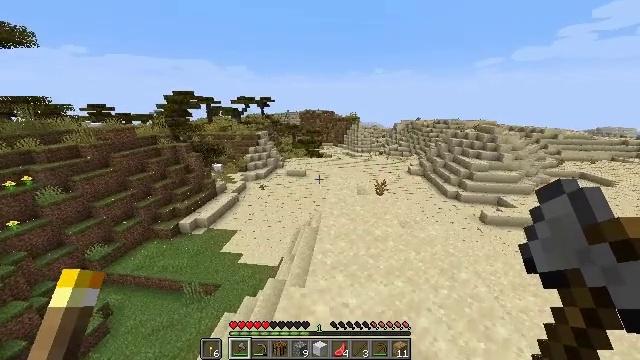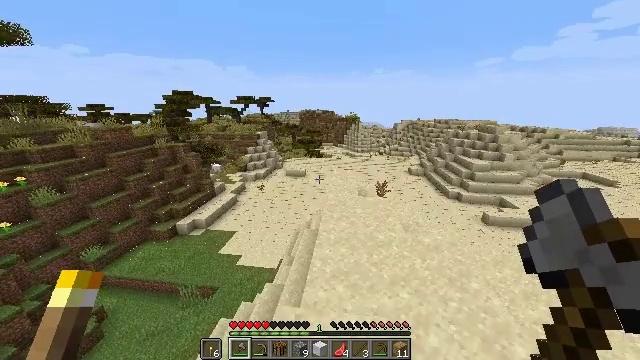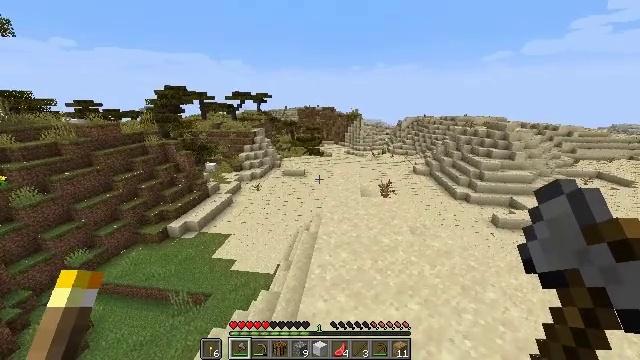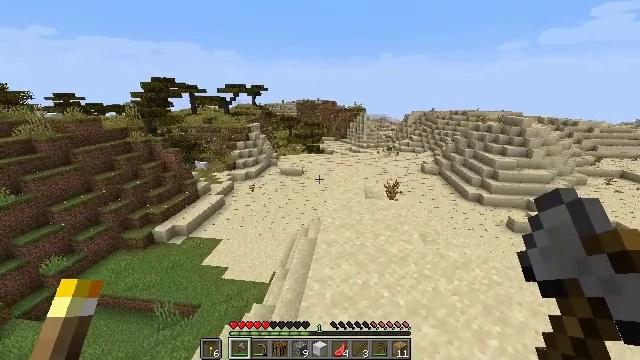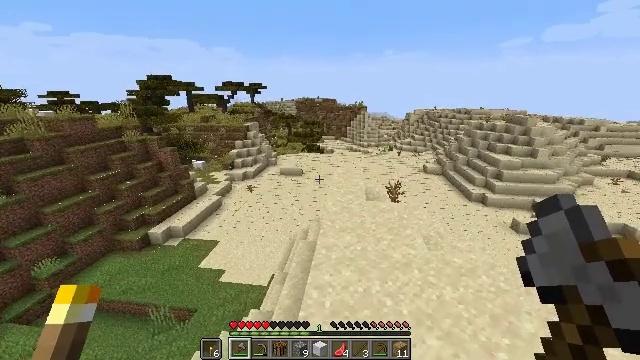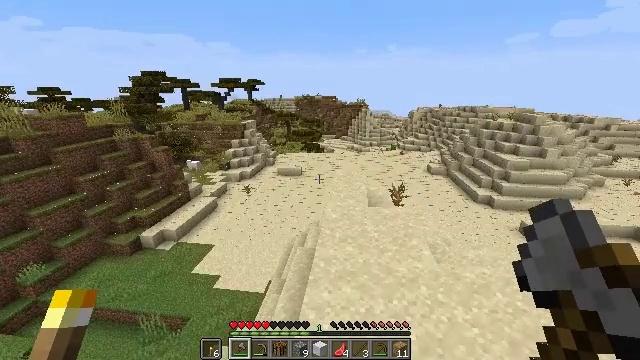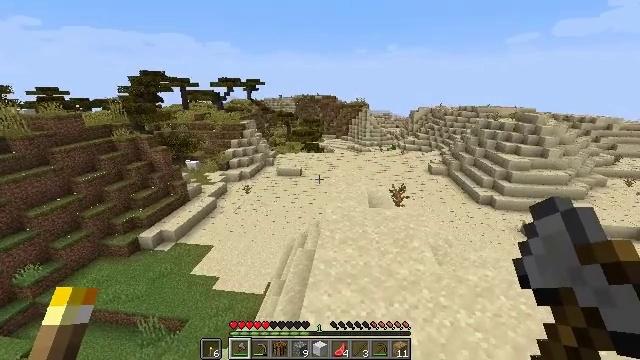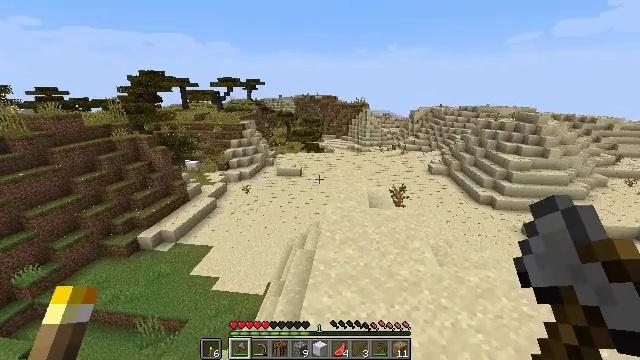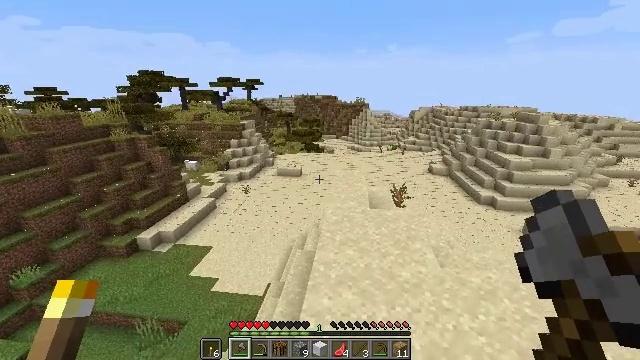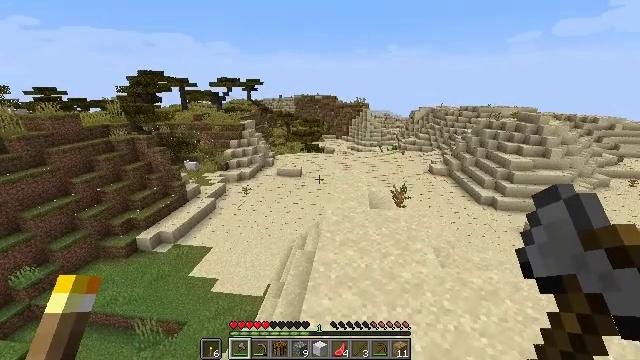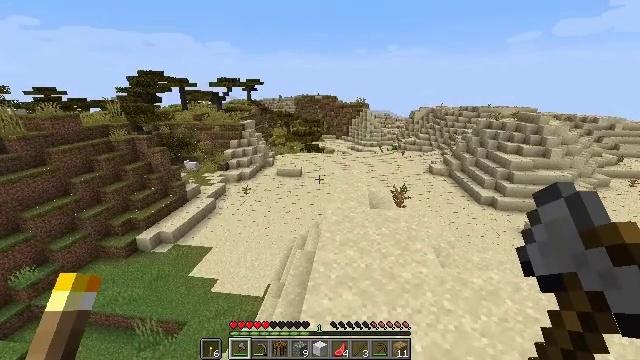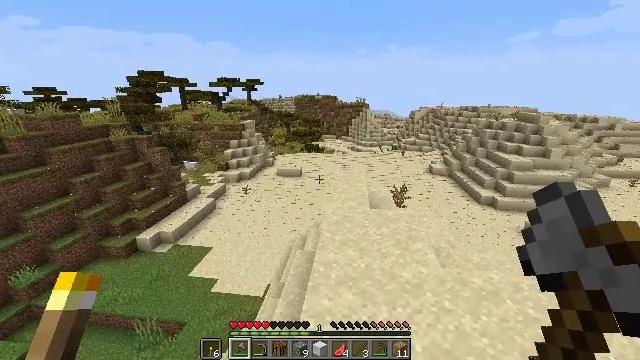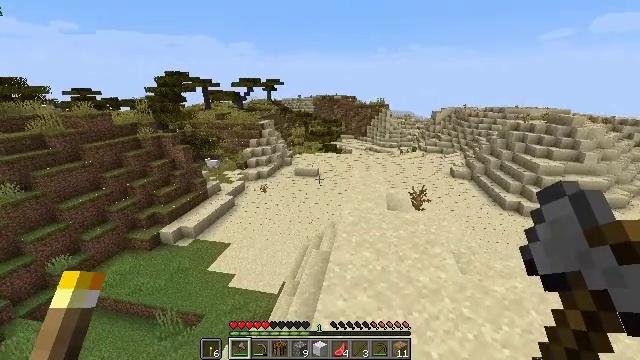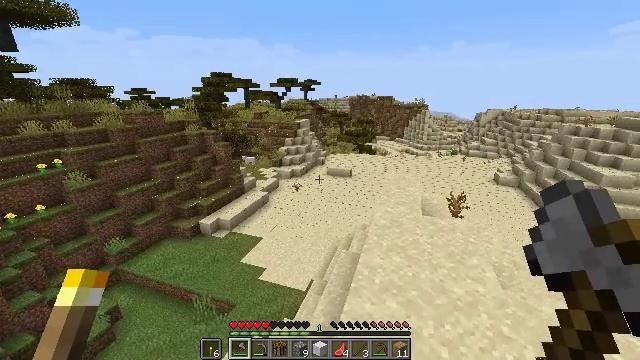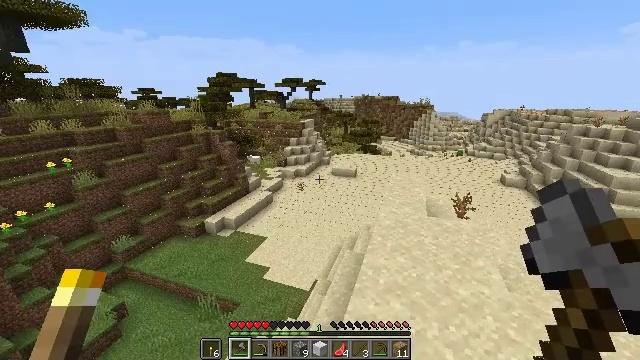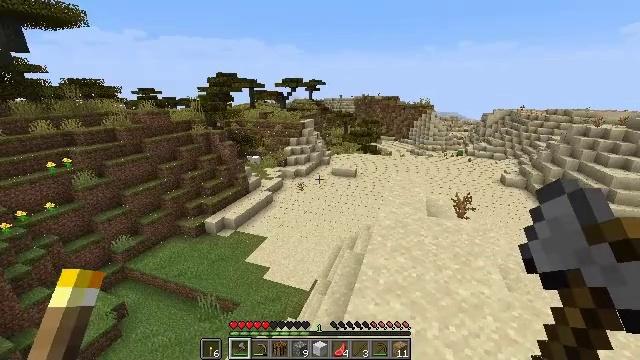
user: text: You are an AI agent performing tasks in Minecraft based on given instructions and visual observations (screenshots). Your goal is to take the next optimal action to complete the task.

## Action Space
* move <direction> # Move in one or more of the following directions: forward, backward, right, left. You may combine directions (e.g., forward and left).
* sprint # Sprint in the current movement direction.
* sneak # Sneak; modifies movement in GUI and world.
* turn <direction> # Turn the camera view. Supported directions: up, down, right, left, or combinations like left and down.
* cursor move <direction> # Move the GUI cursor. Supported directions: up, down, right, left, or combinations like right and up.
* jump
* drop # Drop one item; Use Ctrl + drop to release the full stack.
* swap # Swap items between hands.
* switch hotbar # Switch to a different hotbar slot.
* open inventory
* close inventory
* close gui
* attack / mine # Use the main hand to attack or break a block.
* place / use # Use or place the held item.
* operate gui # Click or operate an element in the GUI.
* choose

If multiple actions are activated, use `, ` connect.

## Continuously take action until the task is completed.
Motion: motion action
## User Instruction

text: Transform iron ore into an iron ingot using the furnace.
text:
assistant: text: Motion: no_op
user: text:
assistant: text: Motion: no_op
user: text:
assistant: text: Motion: no_op
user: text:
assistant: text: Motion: no_op
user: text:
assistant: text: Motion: no_op
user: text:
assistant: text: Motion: no_op
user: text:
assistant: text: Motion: no_op
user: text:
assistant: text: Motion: no_op
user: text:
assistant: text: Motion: no_op
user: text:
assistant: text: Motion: no_op
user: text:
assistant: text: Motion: no_op
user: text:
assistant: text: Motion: turn left
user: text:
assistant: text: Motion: turn left
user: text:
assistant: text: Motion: turn left
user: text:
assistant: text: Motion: no_op
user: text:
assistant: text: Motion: no_op
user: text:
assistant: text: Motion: attack / mine
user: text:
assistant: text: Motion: attack / mine
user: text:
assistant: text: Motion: turn left and down, attack / mine
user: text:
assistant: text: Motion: turn left and down
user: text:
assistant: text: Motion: turn left and down
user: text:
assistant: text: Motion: turn left and down
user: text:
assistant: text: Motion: turn left
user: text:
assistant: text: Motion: move forward
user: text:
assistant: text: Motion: move forward, sprint
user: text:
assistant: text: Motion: move forward, sprint
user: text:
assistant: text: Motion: move forward, sprint
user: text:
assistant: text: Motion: move forward, sprint
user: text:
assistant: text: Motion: move forward, sprint
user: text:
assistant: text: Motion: move forward, sprint